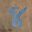
Label: 8